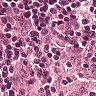
Metastatic tissue present: no